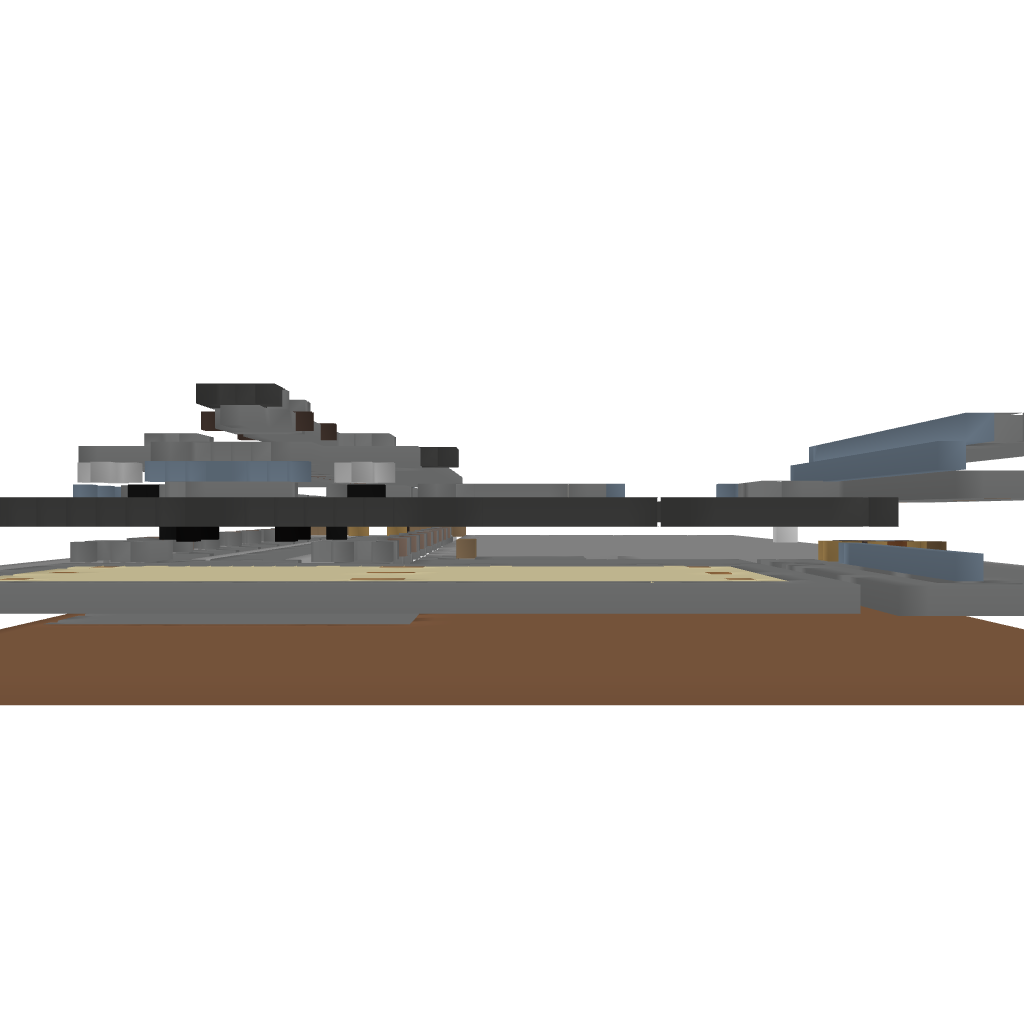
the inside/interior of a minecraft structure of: Prison